Question: I have a table in my database that returns me some columns. One of them is a list of JSONs that are, in fact, other tables, but in JSON format. The image belows show an example.

I want to transform each row of that column "data" into separate tables, because I need specific information inside each JSON. How can I do that using only PostgreSQL?
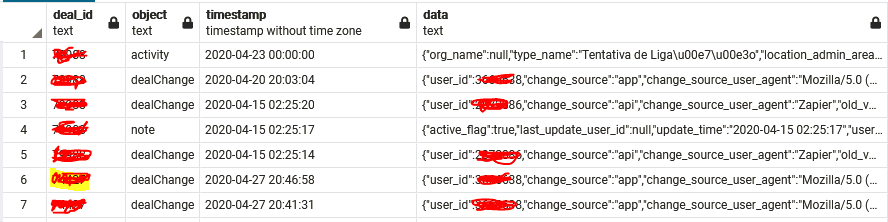
Answer: You can use below query to create transfer your data (json data column) into a new table
'''
insert into json_table
SELECT p.*
from test_json t
cross join lateral json_populate_record (NULL::json_table, t.data ::json) as p;
'''
Here is the new table in which data will be stored, is your table in which json data is stored in column.
Replace those with your table names and you are good to go.